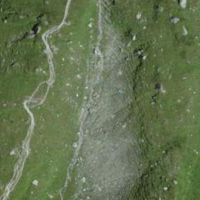
EUNIS habitat code: 31
Species observed at this site:
Gentianella campestris